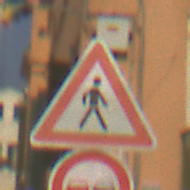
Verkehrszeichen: FussgaengerLinks
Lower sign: Ueberholverbot
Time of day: MorningAfternoon
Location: Outdoor (Urban)
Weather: Clear
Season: NotSpecified
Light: Natural